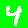
Digit: 4